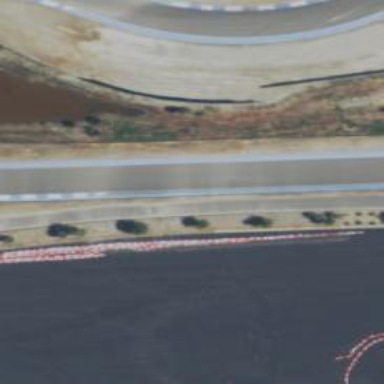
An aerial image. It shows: Raceway for motor sports.